Question: I have this column in my database table:
'''
'data' mediumtext CHARACTER SET utf8mb4 COLLATE utf8mb4_unicode_520_ci DEFAULT NULL
'''
Names like 'Joao' are inserted. But they're showing up as 'Joao'. E.g.:
'''
{"4":"joao da silva"}
'''
I tried changing the character set and the collation, but it didn't seem to help. What can I do in order to fix it?
My database "character set" settings:

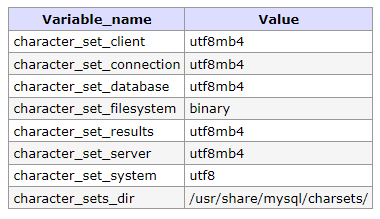
Answer: First of all, 'a' is not generated by MySQL. It is, however, optionally generated by PHP's 'json_encode()'. Be sure to use 'JSON_UNESCAPED_UNICODE' in the second argument to that function.
Meanwhile, those codes are properly interpreted by web browsers, so you won't notice issues there. And reading and writing from and to a database won't change them. But note that any backslash needs to be escaped when 'INSERTing' into a database table.
For use in MySQL tables, I prefer to have the connection and server settings consistently set at 'utf8mb4' so that Unicode stuff simply comes and goes without conversion.
I agree with "never trust your screen". About the only way to see what is actually stored in the database is to use 'SELECT HEX(col)...' For 'a':
'''
UTF-8 (utf8mb4): Hex: C3A3
latin1: Hex: E3
'''
But, for 'a', the hex would be 5C7530306533
In PHP, there is 'bin2hex()'.